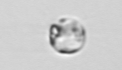
Label: Thalassiosira